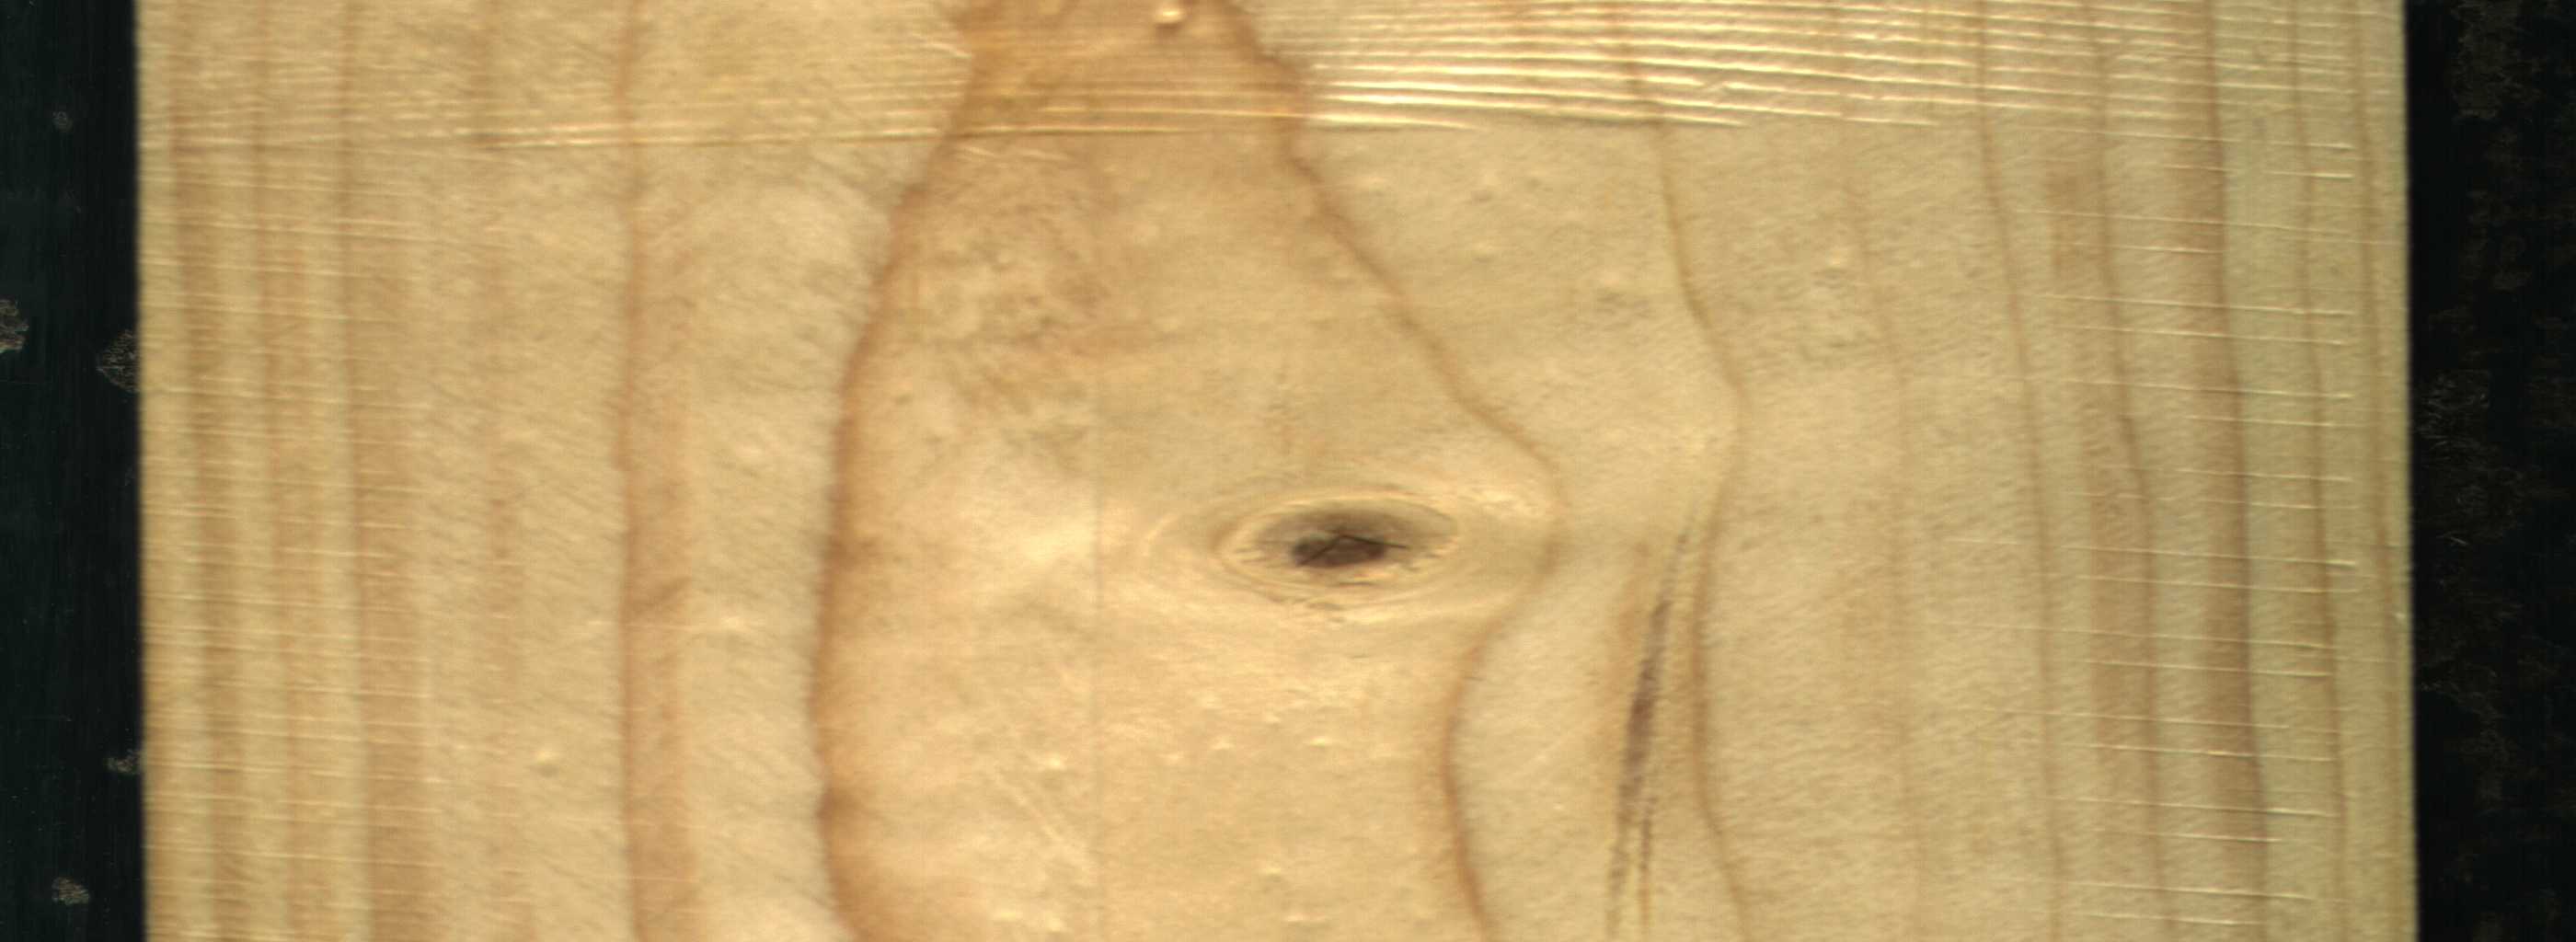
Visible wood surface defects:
Live_Knot